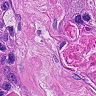
Metastatic tissue present: yes